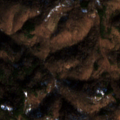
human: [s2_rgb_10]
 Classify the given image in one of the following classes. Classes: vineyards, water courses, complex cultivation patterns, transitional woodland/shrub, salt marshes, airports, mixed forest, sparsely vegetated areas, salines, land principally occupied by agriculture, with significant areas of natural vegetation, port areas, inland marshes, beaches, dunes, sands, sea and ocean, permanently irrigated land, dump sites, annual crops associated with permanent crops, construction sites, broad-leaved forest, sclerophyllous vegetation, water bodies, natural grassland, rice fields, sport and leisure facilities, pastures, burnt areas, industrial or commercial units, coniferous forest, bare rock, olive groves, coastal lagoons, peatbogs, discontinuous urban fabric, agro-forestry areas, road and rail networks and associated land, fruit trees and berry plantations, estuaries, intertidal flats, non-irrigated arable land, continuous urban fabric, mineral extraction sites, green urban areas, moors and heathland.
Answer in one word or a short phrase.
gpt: broad-leaved forest, mixed forest